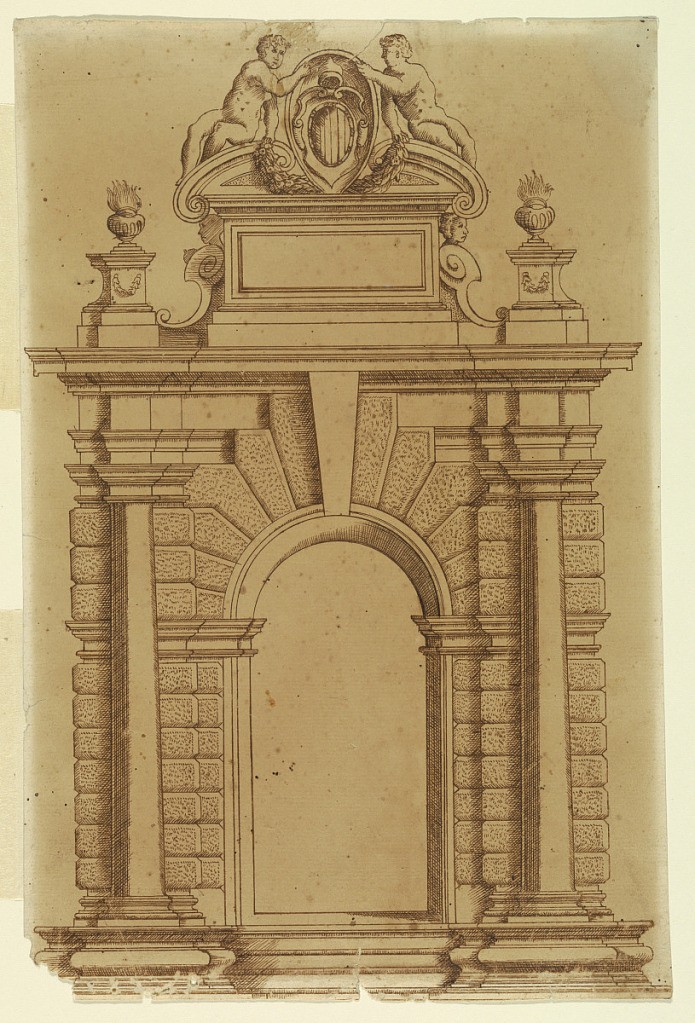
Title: View of a Doorway
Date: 1750–1800
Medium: Graphite, pen and black ink, brush and wash on paper
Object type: Drawing
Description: An arched doorway with a prominent keystone surrounded by rusticated stone. Engaged Doric columns on either side. Above, two figures sit on a pediment, flanking a coat-of-arms.